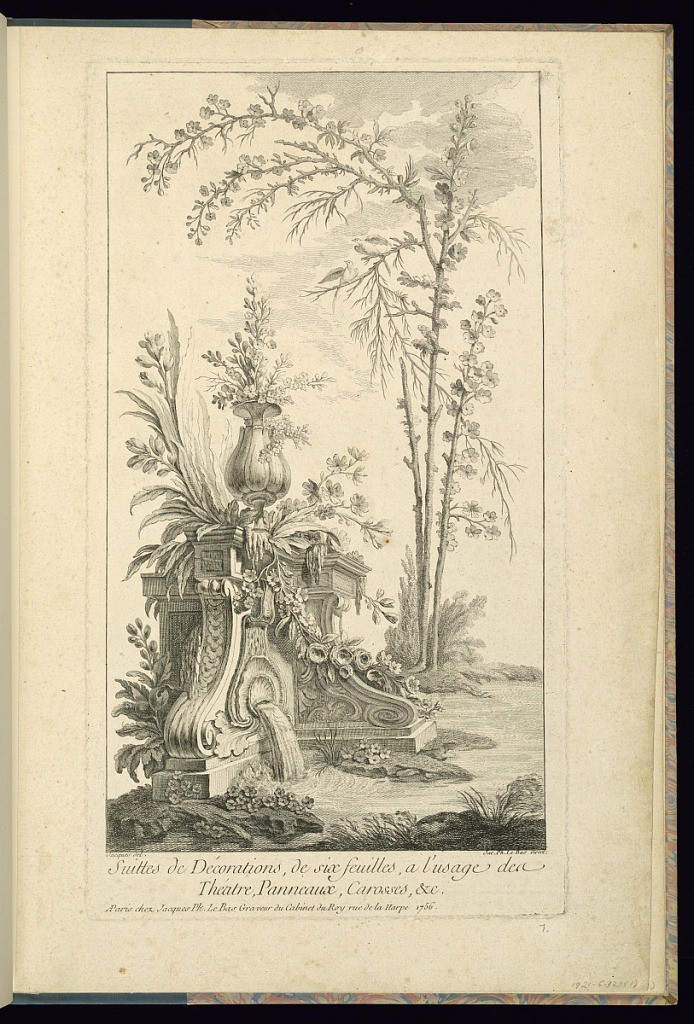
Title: Title Page: Design for a Fantastical Landscape
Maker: Maurice Jacques, French, ca. 1712–1784
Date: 1756
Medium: Etching and engraving on laid paper
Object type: Print
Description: Title page and design for a fantastical landscape from a suite of six. A landscape with trees in the background and a rocaille ornamented fountain plinth in the foreground, topped with a vase of flowers with garlands of flowers and sprigs of flowers over the fountain. The fountain features shell motifs. The water flows into a water feature to the right, with rocks and foliage. The plate is signed, titled, and numbered.